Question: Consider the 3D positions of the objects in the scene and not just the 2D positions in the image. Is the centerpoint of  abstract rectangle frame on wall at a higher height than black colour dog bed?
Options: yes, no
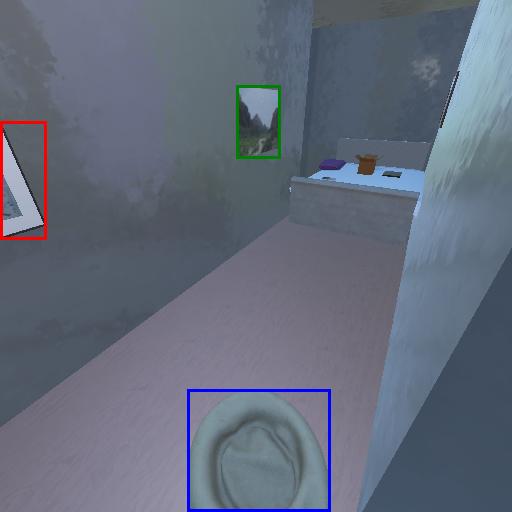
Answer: yes